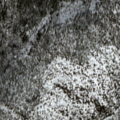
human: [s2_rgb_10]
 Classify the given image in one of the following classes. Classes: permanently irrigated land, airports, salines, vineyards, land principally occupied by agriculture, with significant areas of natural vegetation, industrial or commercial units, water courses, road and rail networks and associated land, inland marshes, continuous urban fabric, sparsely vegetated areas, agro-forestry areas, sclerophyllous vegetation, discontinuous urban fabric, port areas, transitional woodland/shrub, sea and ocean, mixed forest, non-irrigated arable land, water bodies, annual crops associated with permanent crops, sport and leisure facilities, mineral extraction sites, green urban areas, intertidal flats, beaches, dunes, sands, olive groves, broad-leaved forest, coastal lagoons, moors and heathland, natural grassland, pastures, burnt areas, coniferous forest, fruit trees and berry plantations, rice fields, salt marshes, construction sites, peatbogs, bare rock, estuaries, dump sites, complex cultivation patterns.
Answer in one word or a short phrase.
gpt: coniferous forest, moors and heathland